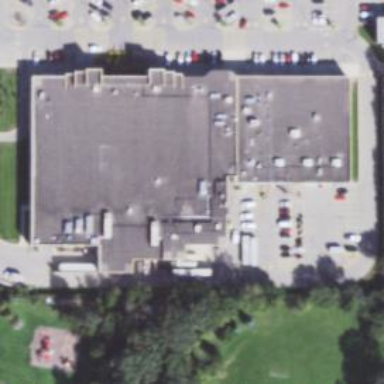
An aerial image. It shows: Retail building.